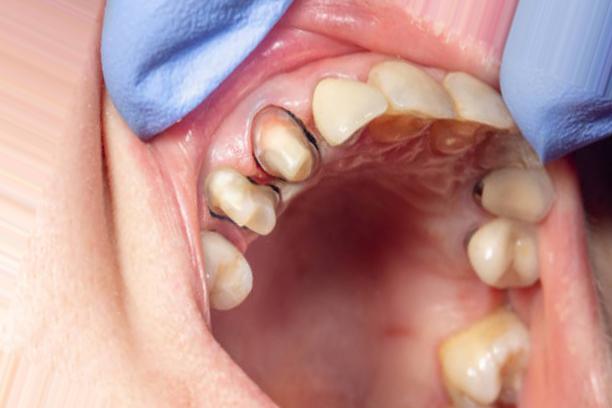
Condition: Caries